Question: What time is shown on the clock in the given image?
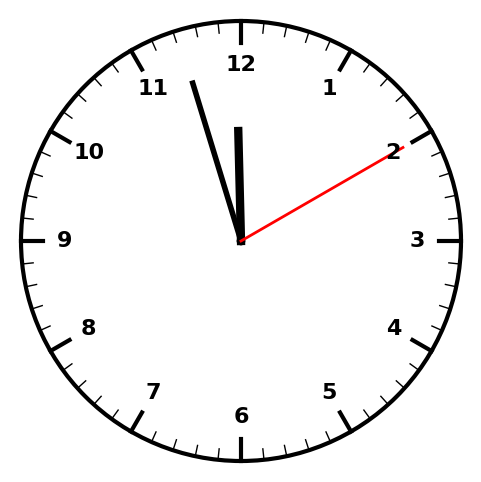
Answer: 11:57:10